Interaction volume radius: 5 \u00c5
Interaction volume height: 25 \u00c5
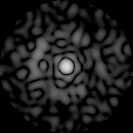
Disorder parameter: 0.8804